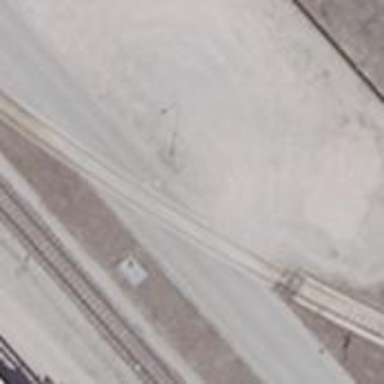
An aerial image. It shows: Railway level crossing.